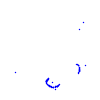
Particle: proton